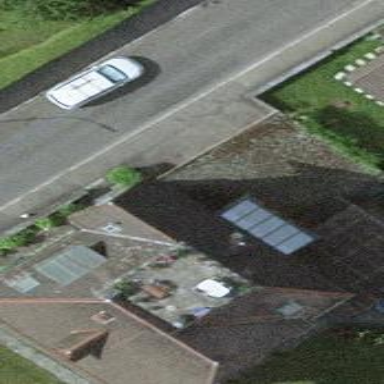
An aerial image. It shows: Residential building.